Question: i have the following exception:

here is the relevant code parts:
Server.Proxy.update_allLogOut: (line 65 is the while bracket)
'''
public void update_allLogOut ()
{
try
{
ResultSet rs;
stmt = conn.createStatement();
rs = stmt.executeQuery("SELECT * FROM sysuser WHERE login=1");
while(rs.next())
{
stmt.executeUpdate("UPDATE sysuser SET login=0");
}
rs.close();
} catch (SQLException e) {e.printStackTrace();}
}
'''
Server.Server.:
'''
public Server(int port)
{
super(port);
func.update_allLogOut();
}
'''
main:
'''
Server sv = new Server(5555);
'''
i must point out that 99% of times it runs with no exceptions.. but several times i get this exception that i cant figure out why it happens. any ideas? it is clear that something is done wrong yet all similar topics here have not given the answer in this case...
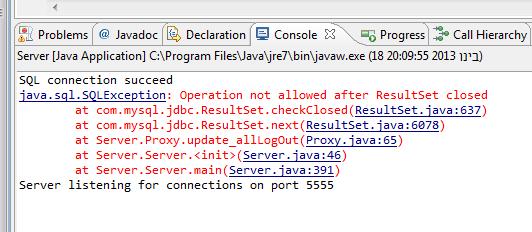
Answer: You are using 'stmt' to both iterate over the results of 'SELECT' and to 'UPDATE' inside the loop. This doesn't work since the moment you execute the 'UPDATE', the result set associated with the 'SELECT' gets closed.
To fix, use two separate 'Statement' objects.